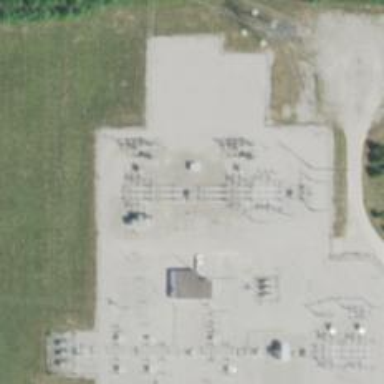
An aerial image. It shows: Switch for power supply.